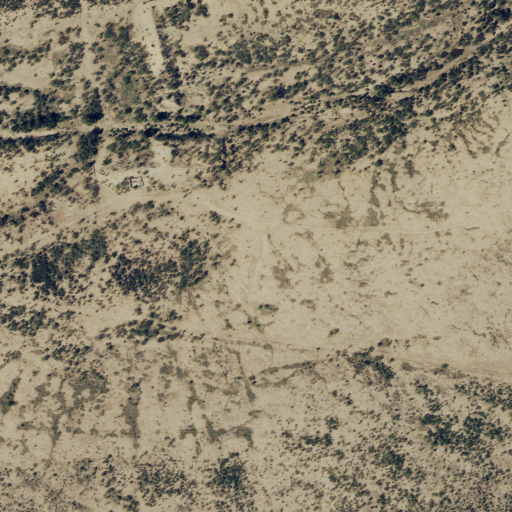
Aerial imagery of valley in Texas named Busher Canyon containing shrub and grassland